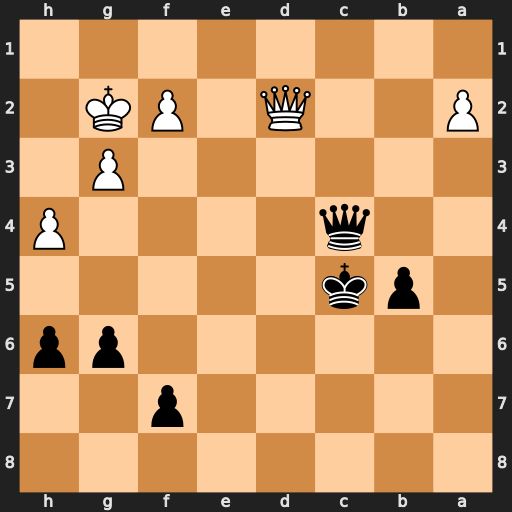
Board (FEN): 8/5p2/6pp/1pk5/2q4P/6P1/P2Q1PK1/8
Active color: b
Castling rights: -
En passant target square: -
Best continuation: Qd5+ Qxd5+ Kxd5